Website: macys
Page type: billing-address
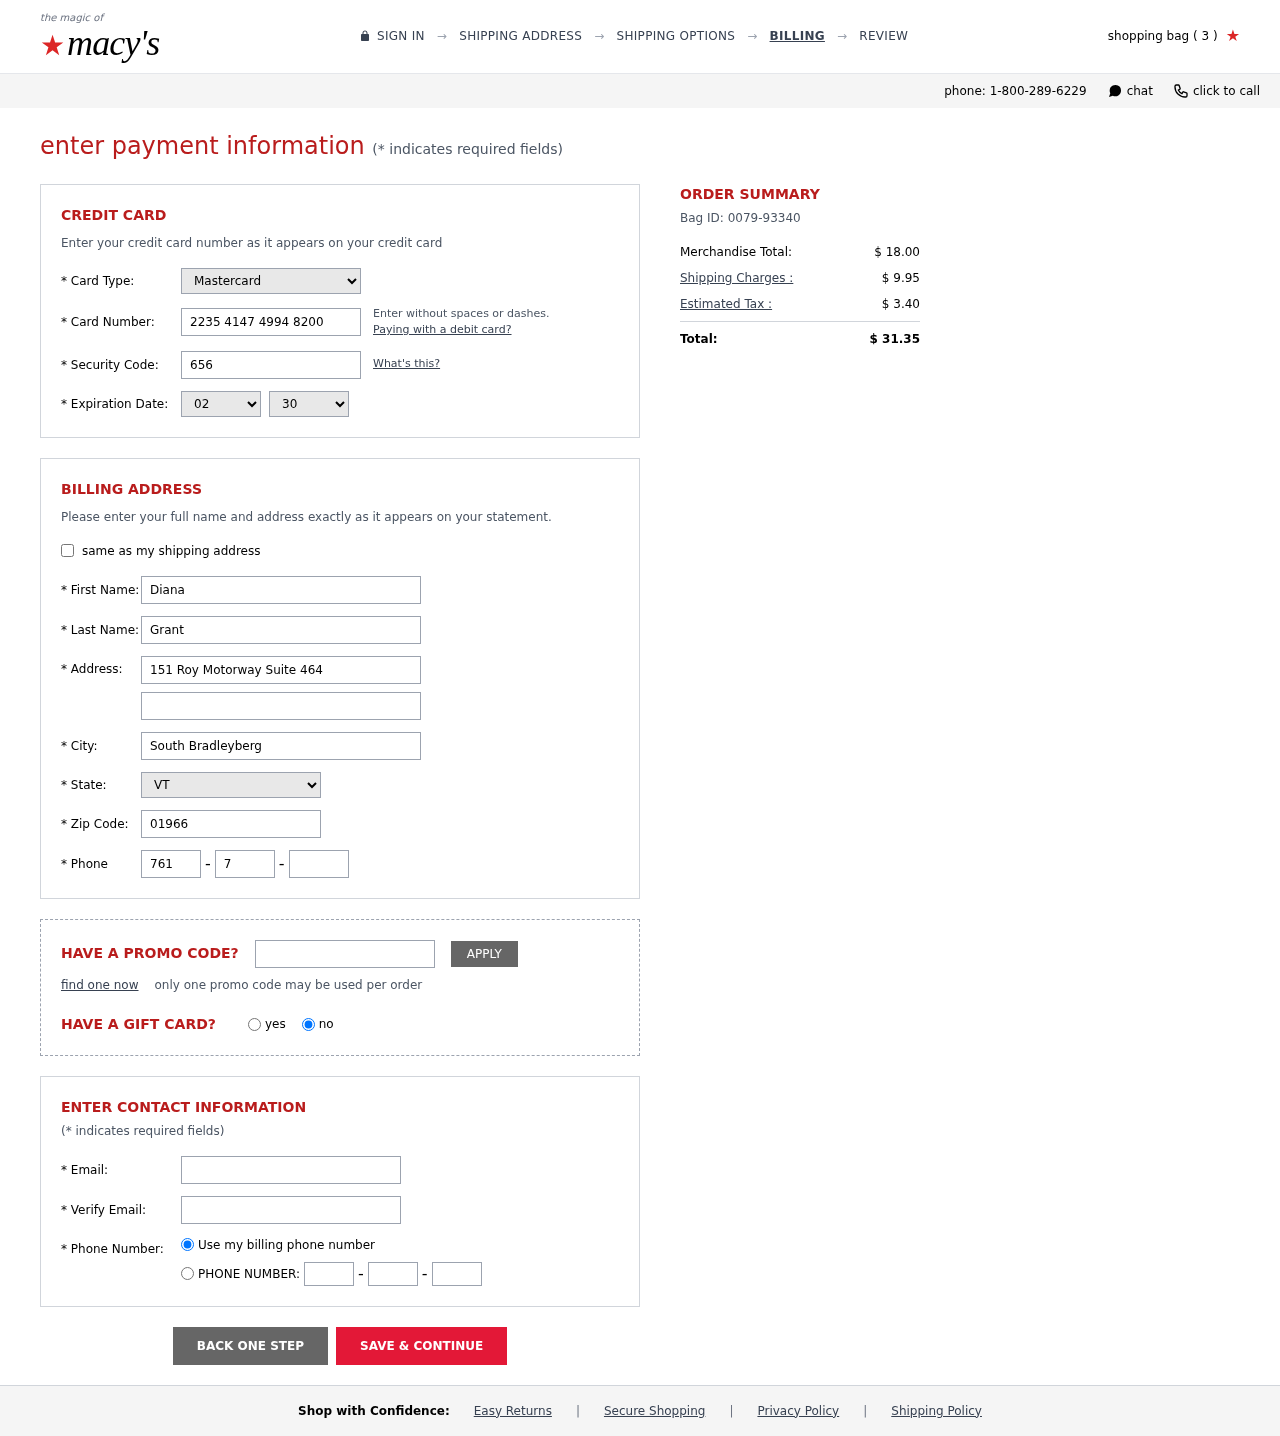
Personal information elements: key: PII_CARD_CVV
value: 656
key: PII_CARD_EXPIRY_MONTH
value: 02
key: PII_CARD_EXPIRY_YEAR
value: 30
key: PII_CARD_NUMBER
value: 2235 4147 4994 8200
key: PII_CARD_TYPE
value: Mastercard
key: PII_CITY
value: South Bradleyberg
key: PII_EMAIL
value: dgrant@gmail.com
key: PII_FIRSTNAME
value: Diana
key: PII_LASTNAME
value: Grant
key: PII_PHONE_AREA
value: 761
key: PII_PHONE_PREFIX
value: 700
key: PII_PHONE_SUFFIX
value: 4130
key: PII_POSTCODE
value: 01966
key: PII_STATE_ABBR
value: VT
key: PII_STREET
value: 151 Roy Motorway Suite 464
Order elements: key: ORDER_NUM_ITEMS
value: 3
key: ORDER_ID
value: Bag ID: 0079-93340
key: ORDER_SUBTOTAL
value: $ 18.00
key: ORDER_SHIPPING_COST
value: $ 9.95
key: ORDER_TAX
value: $ 3.40
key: ORDER_TOTAL
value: $ 31.35